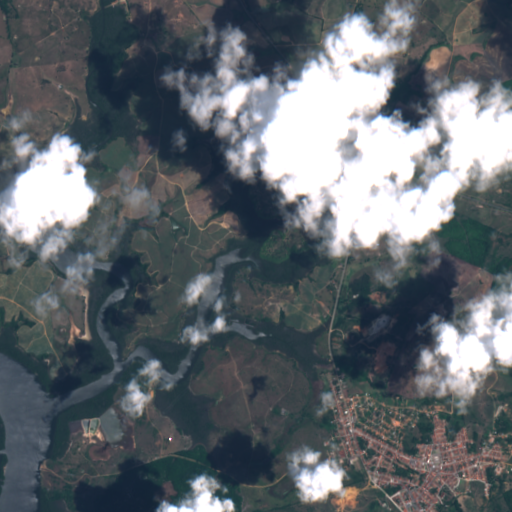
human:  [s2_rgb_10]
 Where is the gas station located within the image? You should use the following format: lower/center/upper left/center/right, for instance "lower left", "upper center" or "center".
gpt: The gas station is located in the lower right of the image.
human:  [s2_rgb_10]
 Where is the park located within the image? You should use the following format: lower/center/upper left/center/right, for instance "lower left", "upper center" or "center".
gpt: The park is located in the lower right of the image.
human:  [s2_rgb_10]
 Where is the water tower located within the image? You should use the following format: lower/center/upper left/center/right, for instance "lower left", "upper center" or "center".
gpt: The water tower is located in the lower right of the image.
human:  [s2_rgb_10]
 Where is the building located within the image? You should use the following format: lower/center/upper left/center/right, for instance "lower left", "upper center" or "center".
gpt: There is no building in the image.